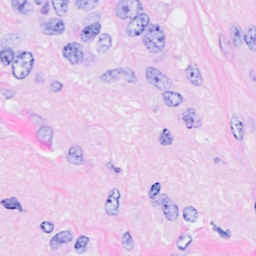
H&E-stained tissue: Breast